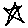
Label: star